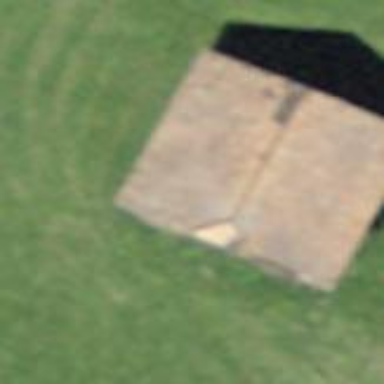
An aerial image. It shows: Rural barn.